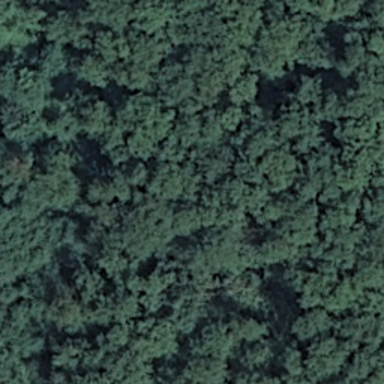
This is a dense forest with lots of dark green trees .